Question: What is the measurement shown in the image?
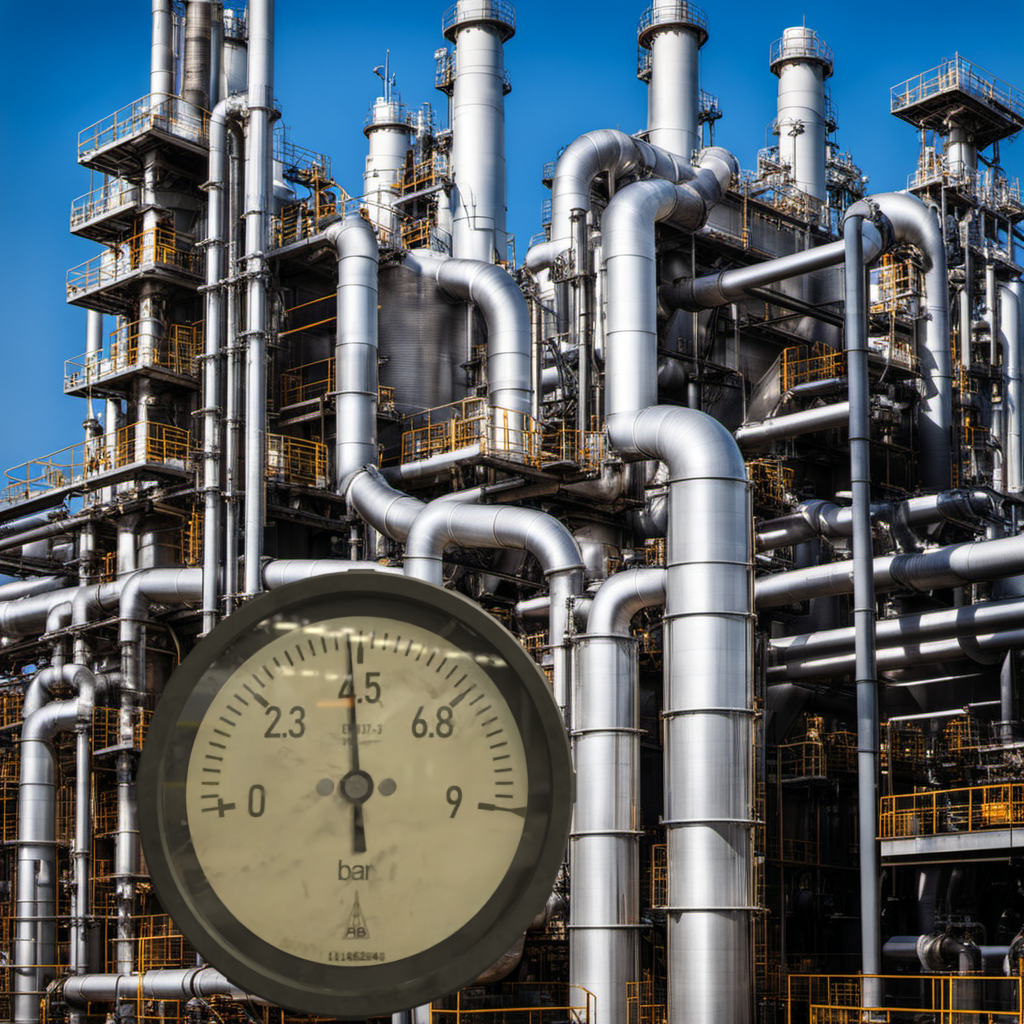
Answer: The result is 4.31
Question: What is the range of the measurement shown in the image?
Answer: The range is from 0 to 9
Question: What is the minimum and maximum value range of the measurement in the image?
Answer: The minimum value is 0 and the maximum value is 9